Interaction volume radius: 10 \u00c5
Interaction volume height: 25 \u00c5
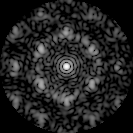
Disorder parameter: 0.5931